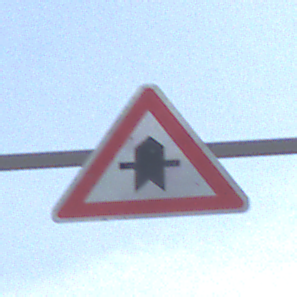
Verkehrszeichen: Vorfahrt
Umgebung: Outdoor, Nature
Tageszeit: SunriseSunset
Wetter: PartlyCloudy
Licht: Natural
Jahreszeit: NotSpecified
Kontrast: MediumContrast